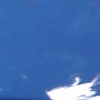
Label: water